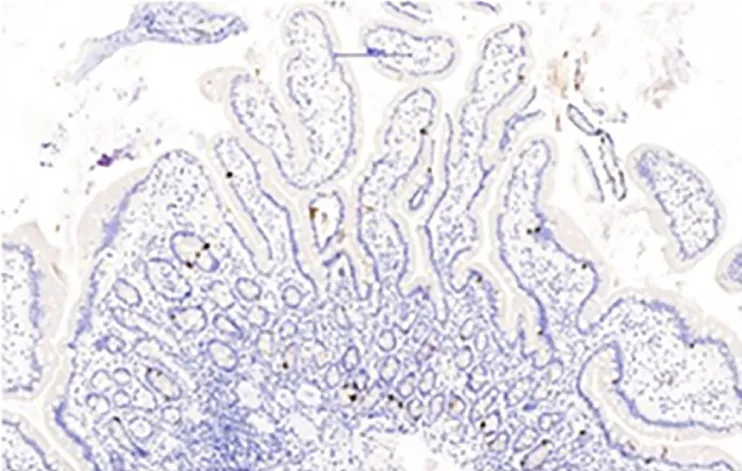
Duodenal biopsies. (D) Repeated biopsy shows normal immunostained CgA duodenal mucosa.
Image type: pathology (immunostaining)